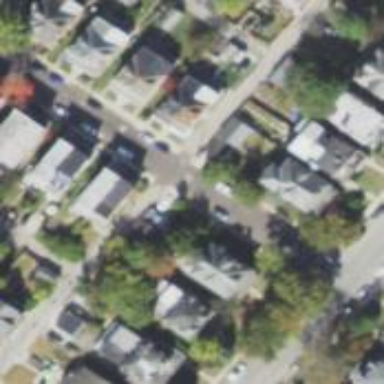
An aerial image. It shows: Residential road.